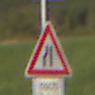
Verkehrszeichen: EinseitigVerengteFahrbahnLinks
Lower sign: LaengeEinerStrecke4
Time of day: MorningAfternoon
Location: Outdoor (Nature)
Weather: PartlyCloudy
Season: NotSpecified
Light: Natural